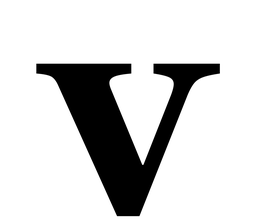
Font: LibreCaslonText_Bold